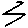
Label: zigzag